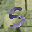
Label: 5